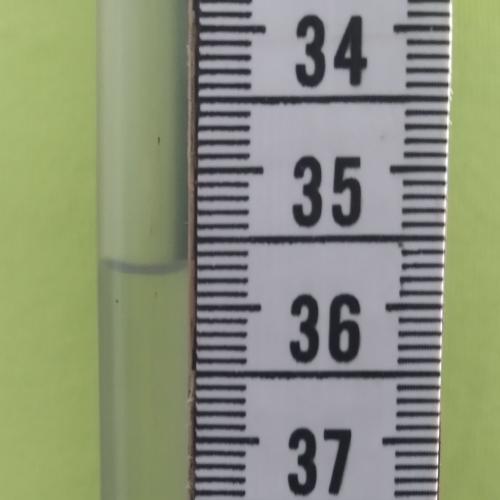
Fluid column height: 35.7 cm